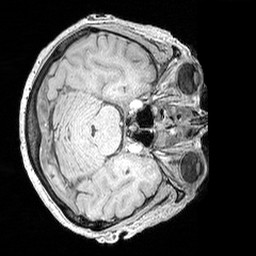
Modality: MP2RAGE
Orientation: axial
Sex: female
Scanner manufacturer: siemens
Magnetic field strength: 3 T
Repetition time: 5 s
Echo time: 0.00292 s